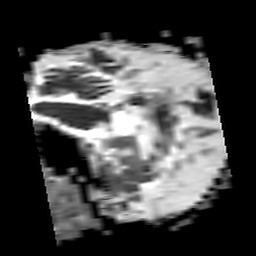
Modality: ADC
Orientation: sagittal
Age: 67
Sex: male
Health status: ill
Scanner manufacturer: philips
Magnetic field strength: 3 T
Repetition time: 3.8 s
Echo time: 0.09 s